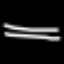
Label: line